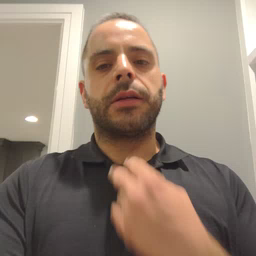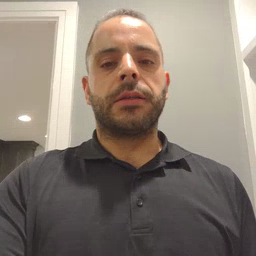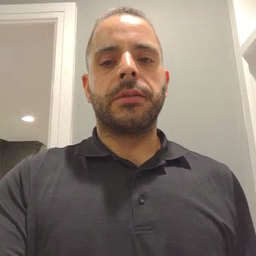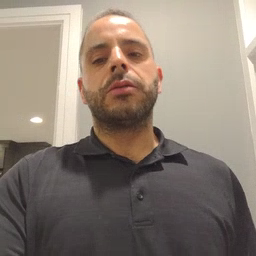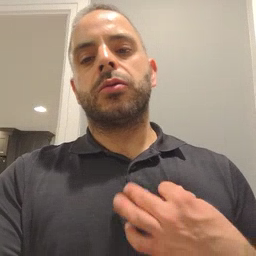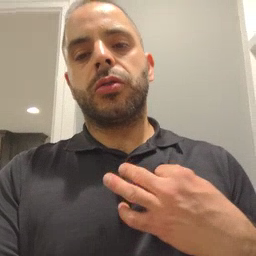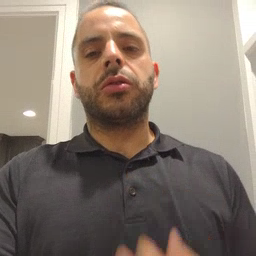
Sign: shirt